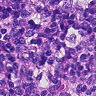
Metastatic tissue present: no